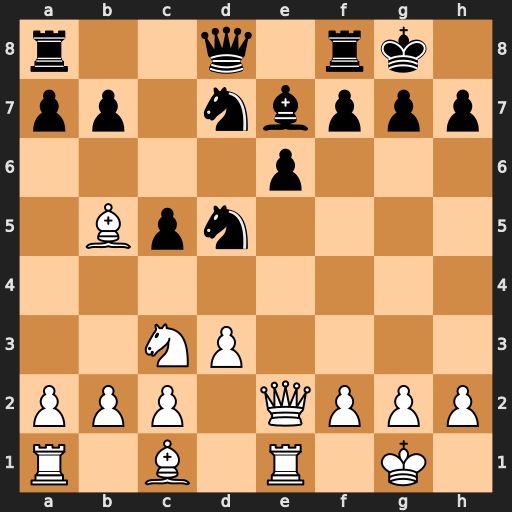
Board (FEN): r2q1rk1/pp1nbppp/4p3/1Bpn4/8/2NP4/PPP1QPPP/R1B1R1K1
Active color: w
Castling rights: -
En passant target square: -
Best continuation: Nxd5 exd5 Qxe7 Qxe7 Rxe7